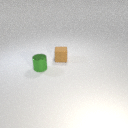
small brown rubber cube to the right of small green metal cylinder